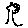
Label: tree